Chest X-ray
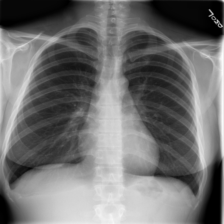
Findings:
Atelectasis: negative
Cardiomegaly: negative
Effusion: negative
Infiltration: positive
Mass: negative
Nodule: negative
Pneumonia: negative
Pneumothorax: negative
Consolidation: negative
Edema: negative
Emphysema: negative
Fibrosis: negative
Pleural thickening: negative
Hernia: negative